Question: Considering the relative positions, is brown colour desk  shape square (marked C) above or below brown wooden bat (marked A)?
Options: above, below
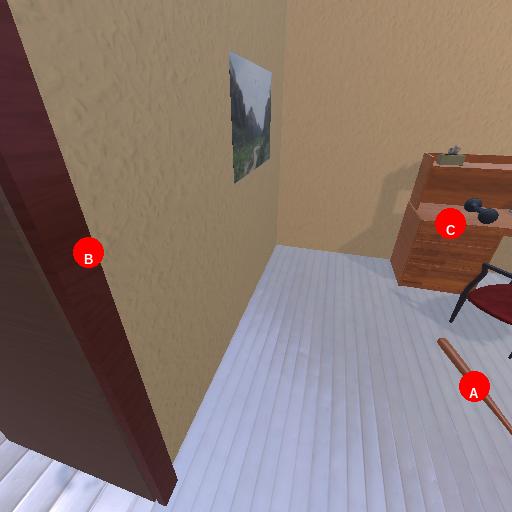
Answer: above